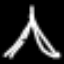
Label: The Eiffel Tower